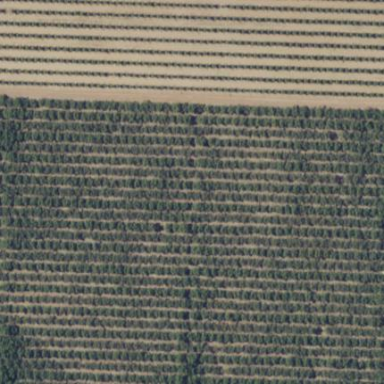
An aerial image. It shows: Almond orchard with rows of almond trees.